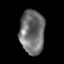
Tissue: skin
Cell type: Epithelial cells
Senescence score: 0.2561
Nuclear area (px): 1062
Mean DAPI intensity: 112.14